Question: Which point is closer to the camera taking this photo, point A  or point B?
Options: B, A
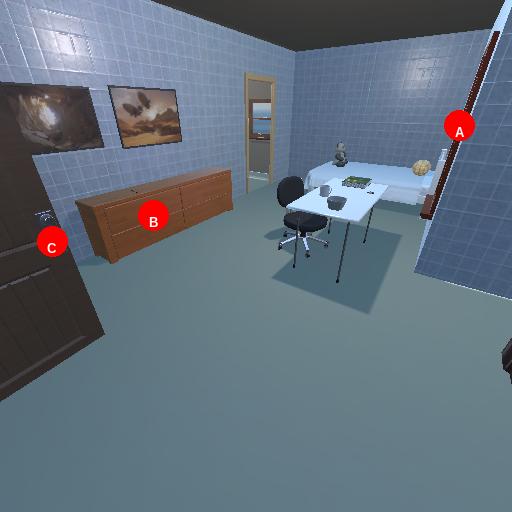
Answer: B